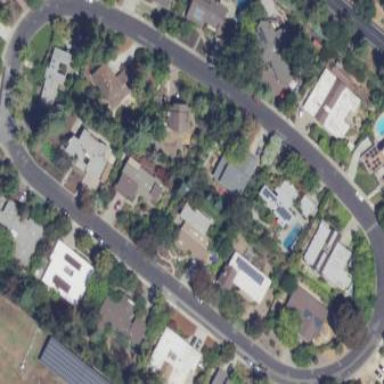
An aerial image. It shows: Residential road with parallel parking lanes on both sides.